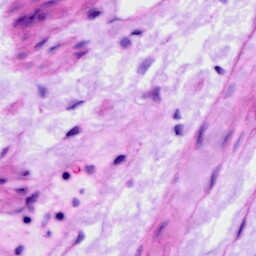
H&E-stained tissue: Ovarian